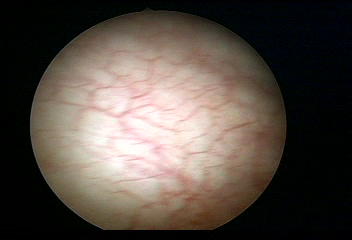
Modality: WLC
Class: Normal mucosa
Bladder cancer association: No